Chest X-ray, PA view. Patient: 37 years old, sex M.
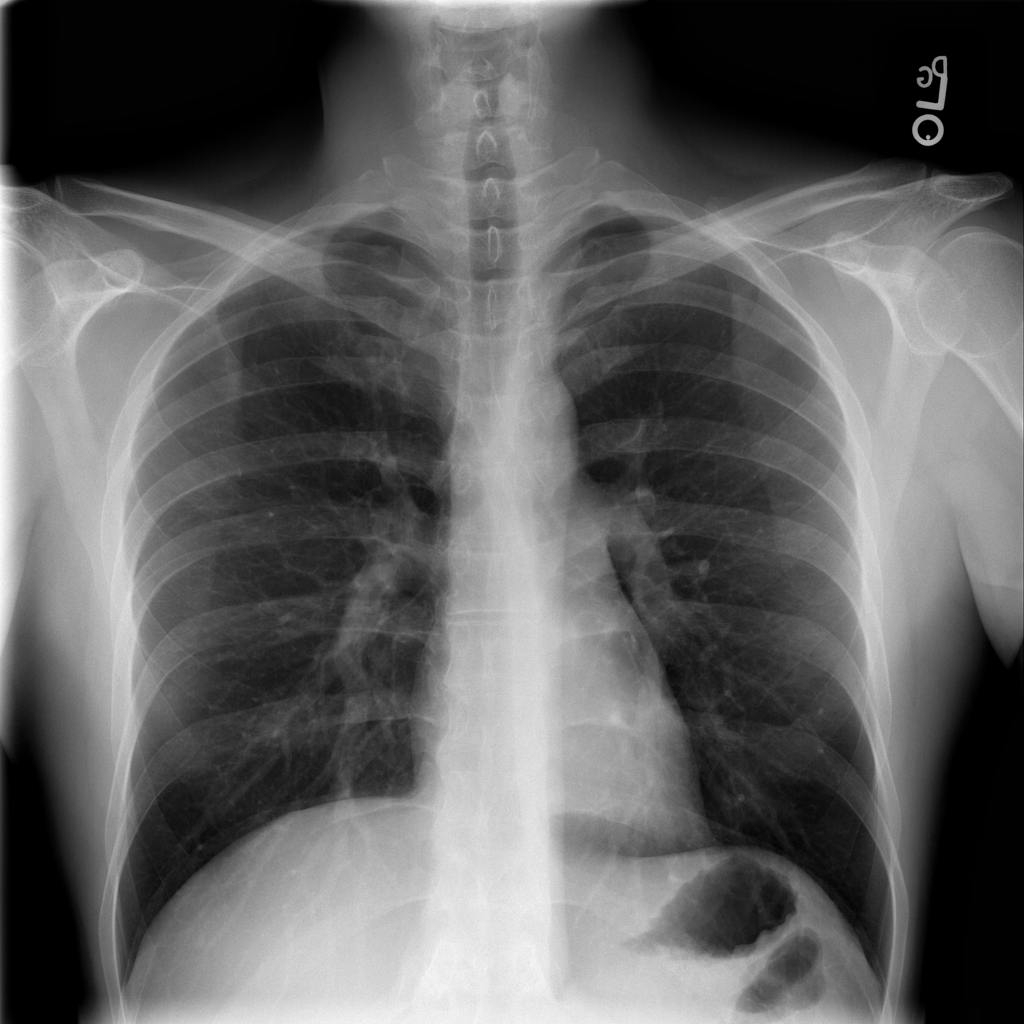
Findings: No Finding